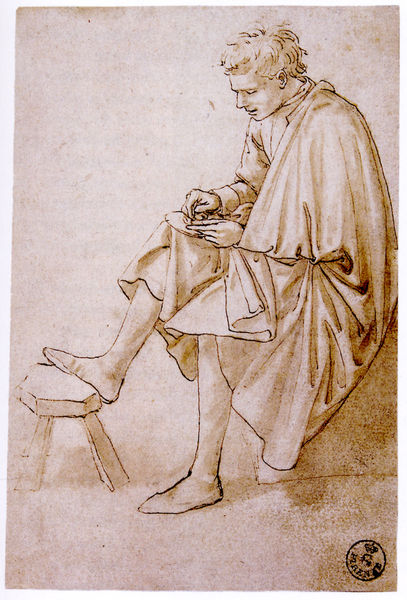
Titel: Sitzender Jüngling im Mantel, zeichnend oder ritzend
Künstler: Maso Finiguerra
Standort: Florenz
Institution: Gabinetto Disegni e Stampe degli Uffizi
Schlagwörter: fuß, hand, kopf, mann, schatten, umhang, ocker, sitzen, braun, finger, frisur, grau, haar, licht, profil, skizze, stuhl, stützen, weiss, zeichnung, rot, tuch, rock, jung, falten, gesicht, mensch, stein, hände, portrait, porträt, figur, gewand, haare, mantel, stoff, locken, rund, beine, lächeln, füße, schrift, schuhe, arbeiten, grafik, graphik, vergilbt, hocker, schemel, sepia, flicken, handarbeit, nähen, maler, überwurf, sticken, junge, nachdenklich, aufstützen, nachdenken, umriss, spiel, tusche, druck, druckgrafik, schraffur, radierung, stempel, fußbank, schuh, entwurf, malen, stift, pergament, handwerker, junger mann, zeichnen, schreiben, mittelalter, florenz, zipfel, dreibein, cape, rötel, schuster, kaltnadel, fußschemel, tabak, tuschezeichnung, schemmel, gewandt, itaöien, flow, vertieft sein, schreibender mann, struwwelpeter, schemel hocker